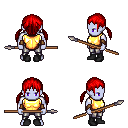
a pixel art fantasy rpg character, male body template, dark elf, purple skin, gold chest armor, metal pants, red twin-tailed hairstyle, cloth bracers, black shoes, spear, four views (front, back, left, right), 2x2 character sprite sheet, small pixel art, hard edges, no anti-aliasing